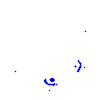
Particle: kaon